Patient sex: M
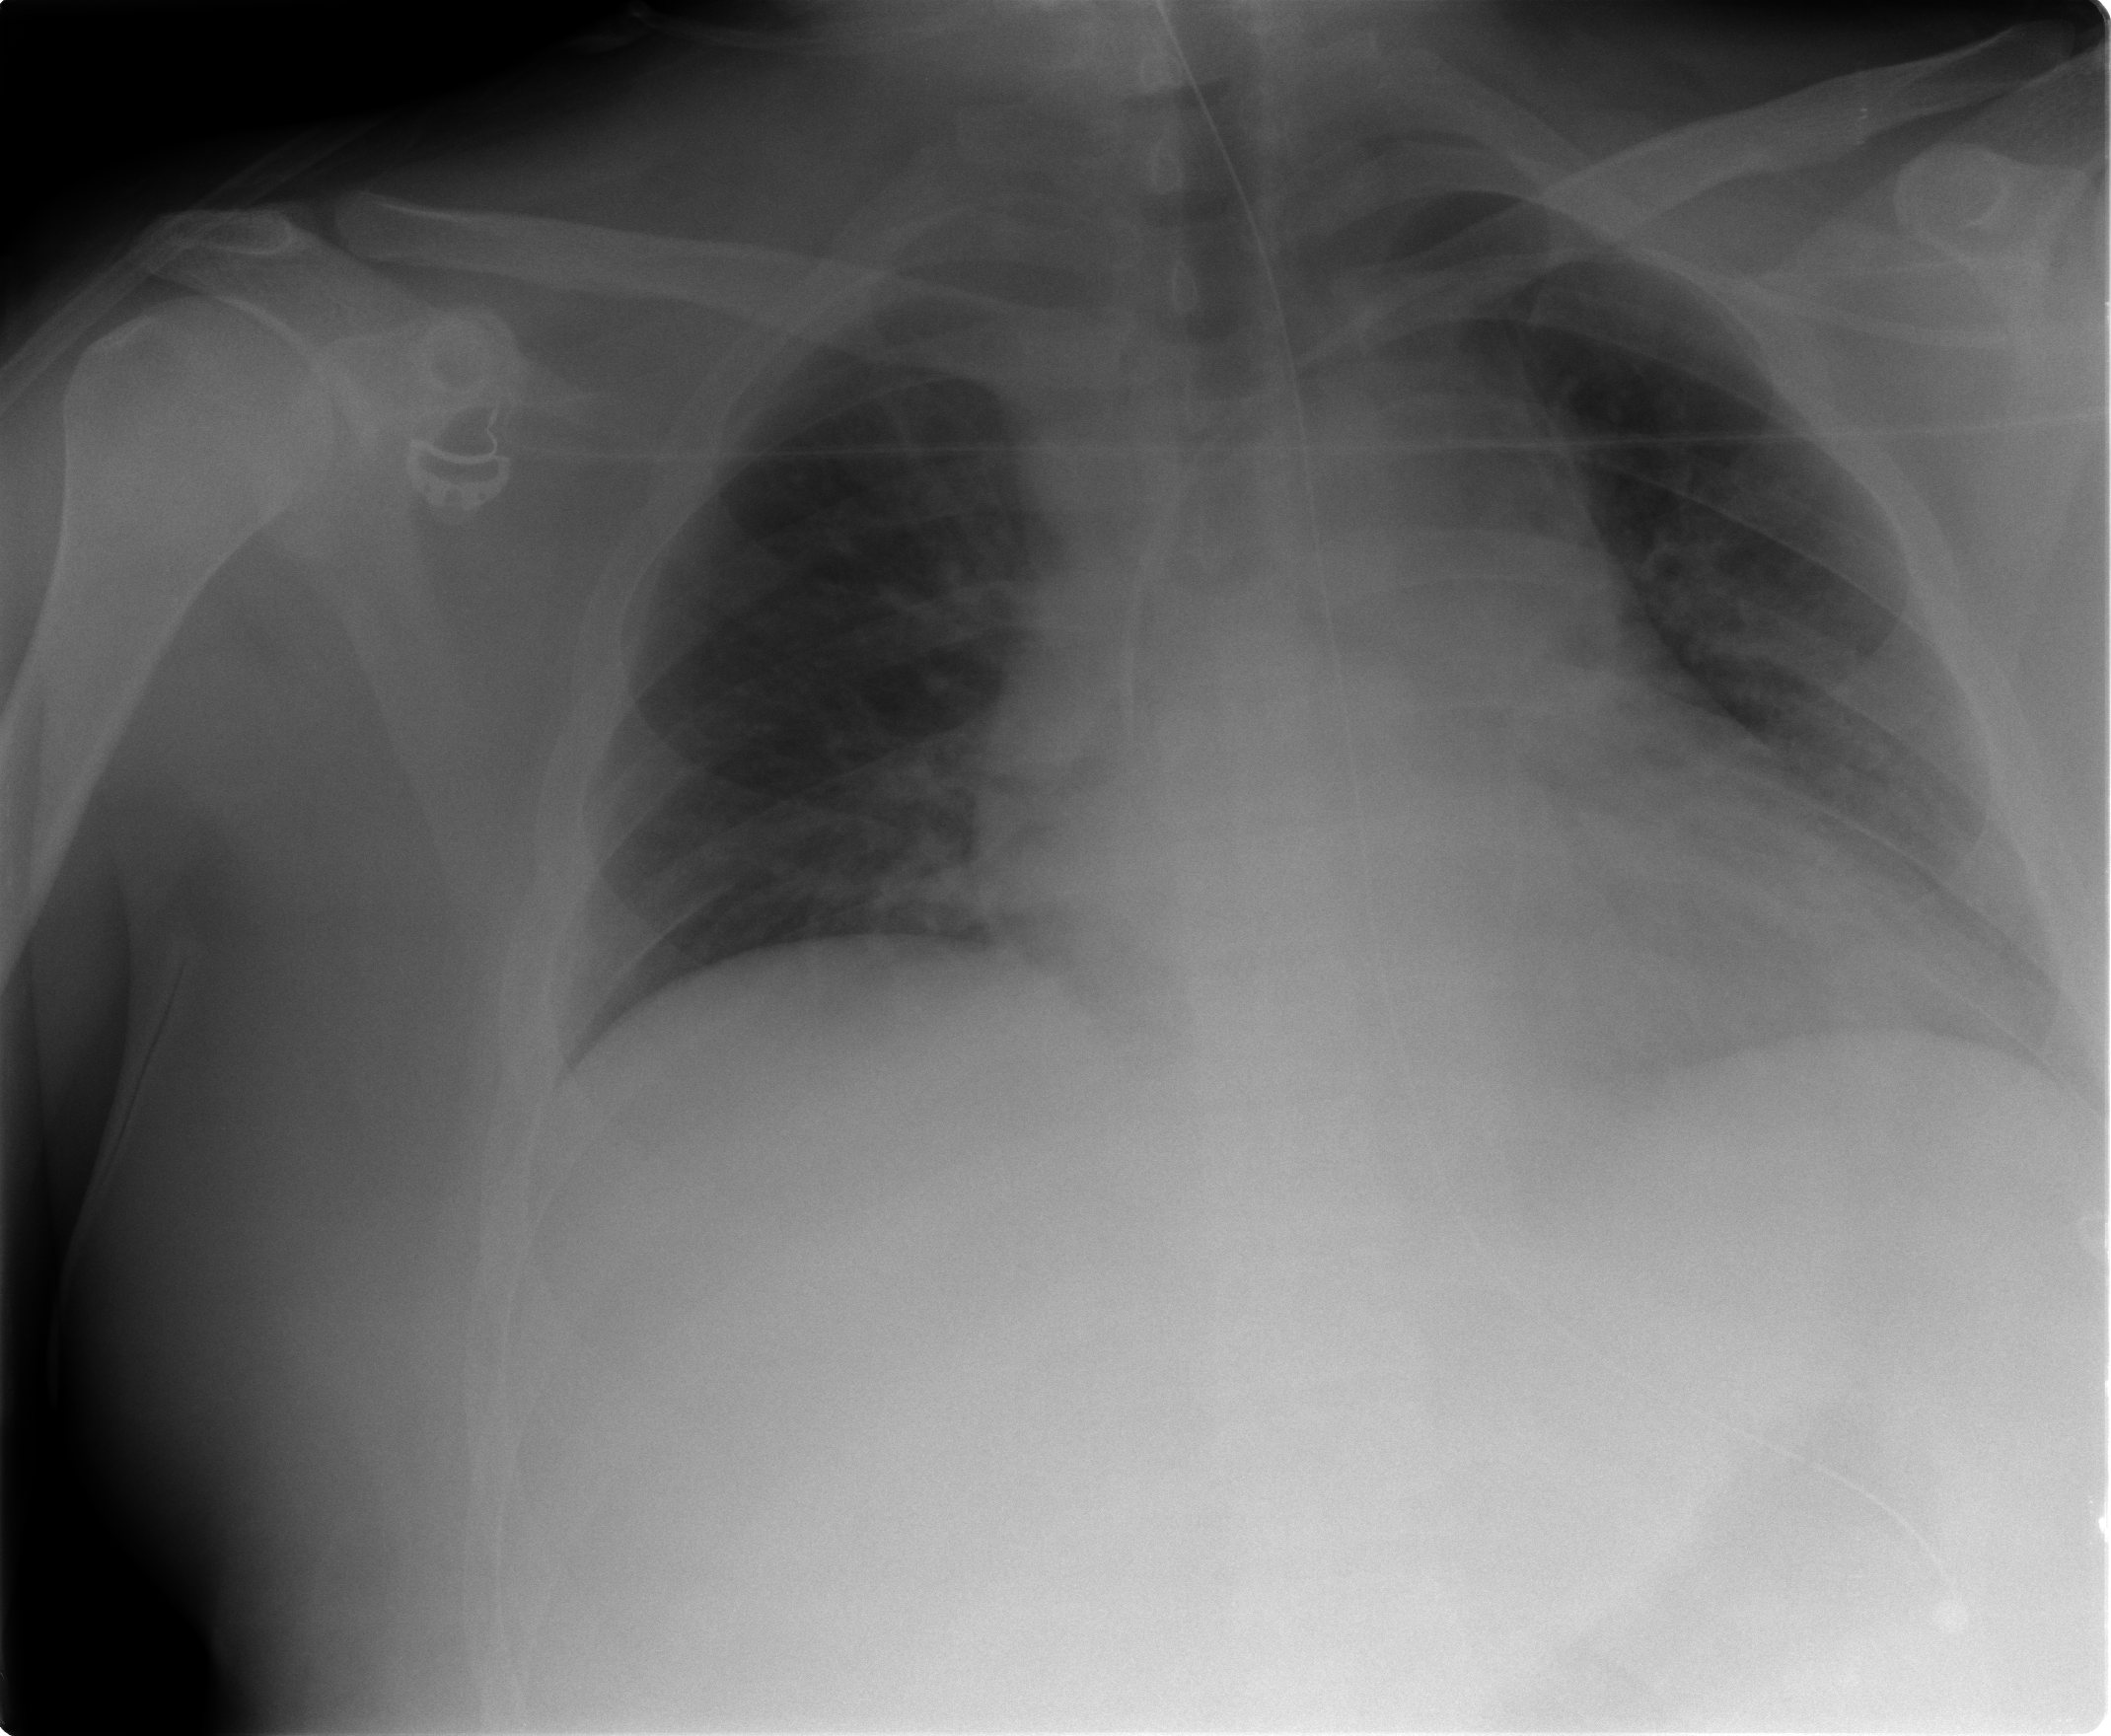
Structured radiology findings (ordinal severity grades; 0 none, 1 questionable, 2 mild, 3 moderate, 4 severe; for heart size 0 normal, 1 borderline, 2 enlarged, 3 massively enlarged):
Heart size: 2
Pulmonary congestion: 2
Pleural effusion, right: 0
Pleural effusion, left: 0
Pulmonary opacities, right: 0
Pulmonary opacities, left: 1
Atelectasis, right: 2
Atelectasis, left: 2